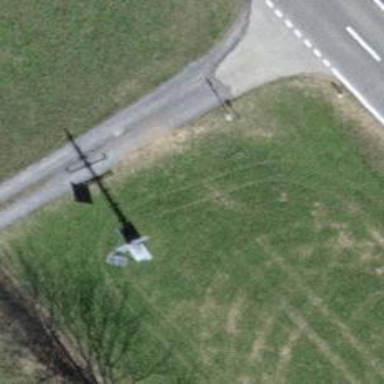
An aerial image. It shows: Mast tower used for communication.